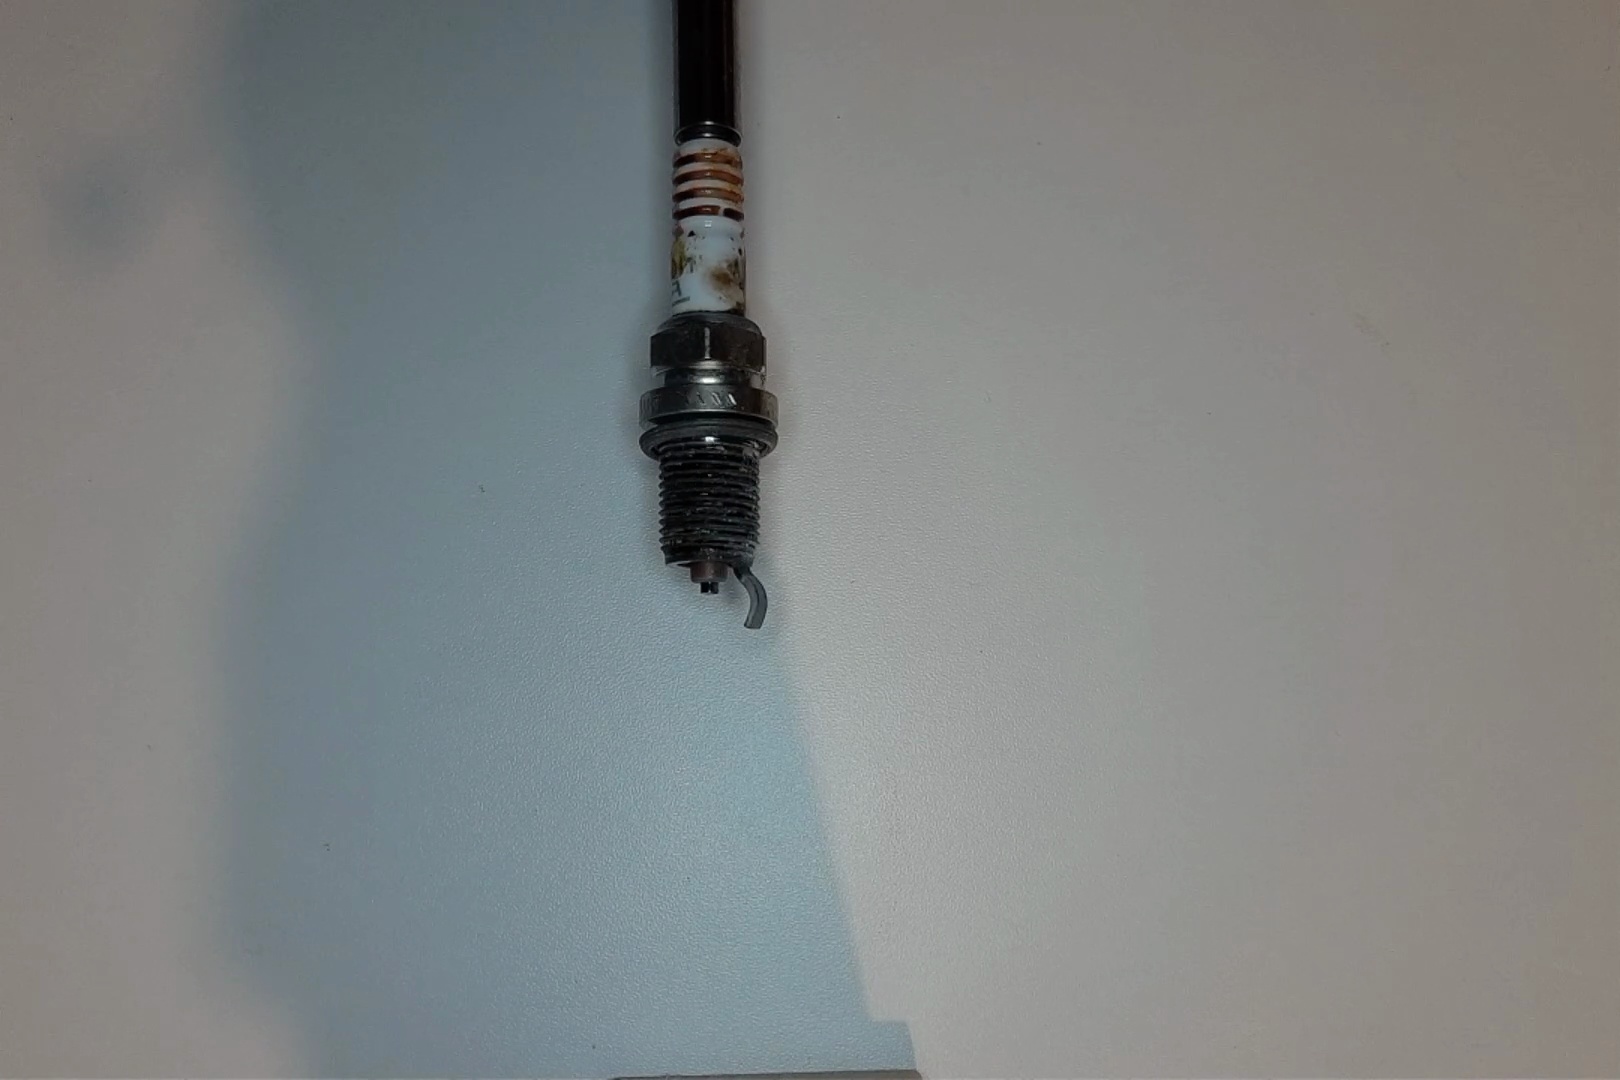
Label: anomaly